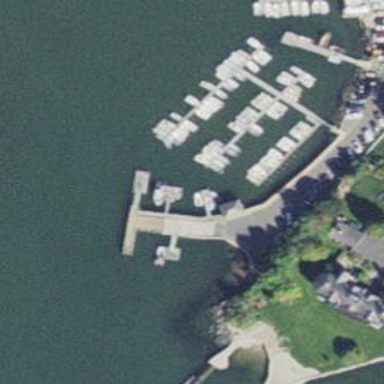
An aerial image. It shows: Dock located along the waterway.